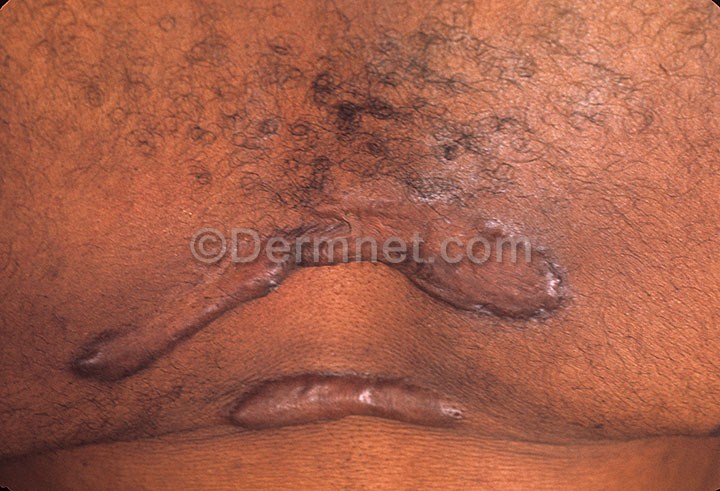
Disease: Seborrheic Keratoses and other Benign Tumors